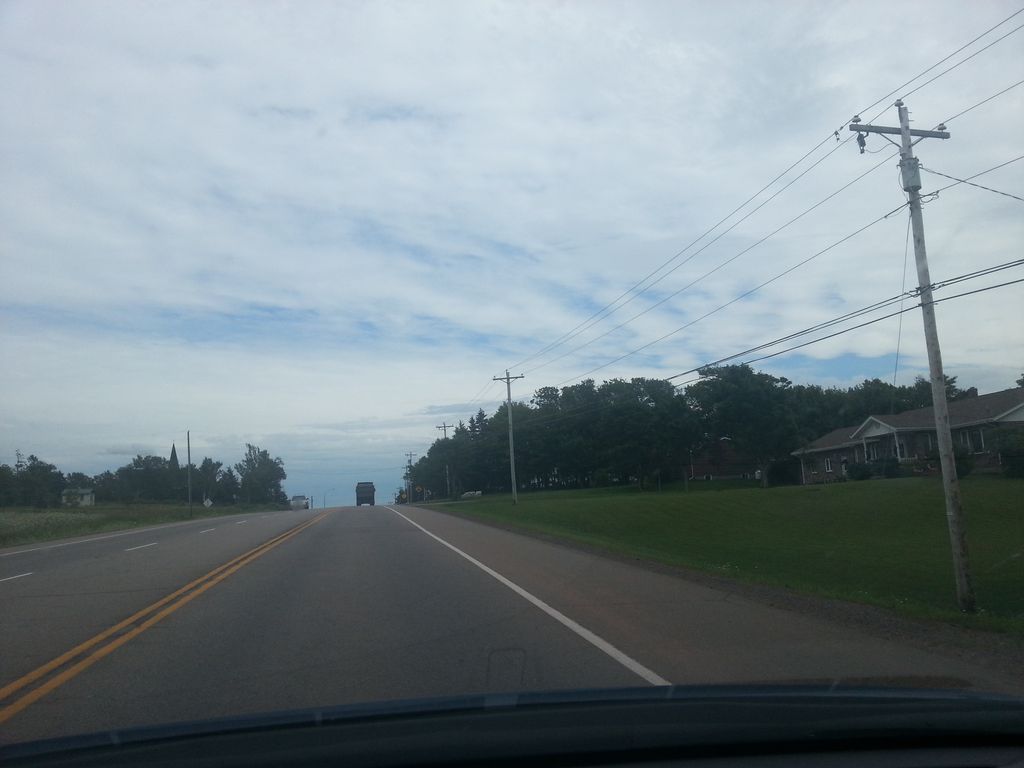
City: charlottetown